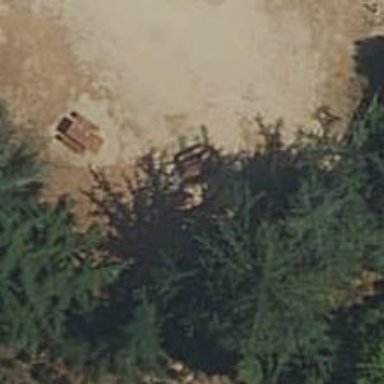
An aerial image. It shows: Picnic table located in leisure land area.